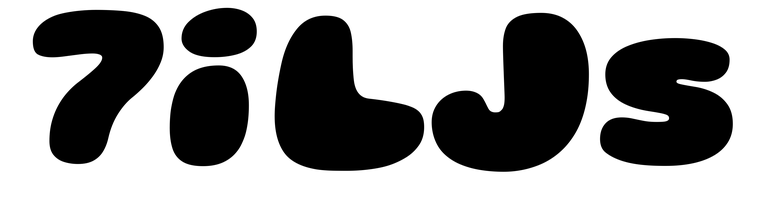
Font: Gluten_Black